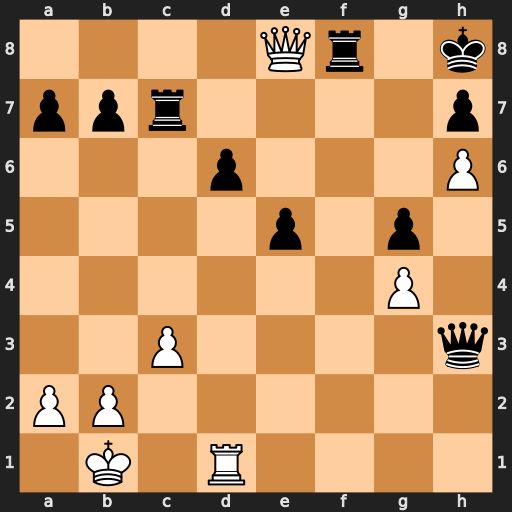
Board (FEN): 4Qr1k/ppr4p/3p3P/4p1p1/6P1/2P4q/PP6/1K1R4
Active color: w
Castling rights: -
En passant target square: -
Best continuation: Qxf8#